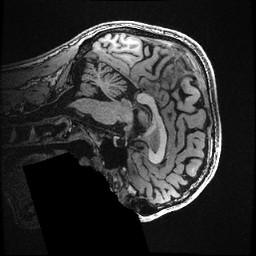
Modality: T1w
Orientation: sagittal
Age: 26
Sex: male
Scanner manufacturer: ge
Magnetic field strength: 3 T
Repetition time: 0.008096 s
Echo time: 0.003548 s